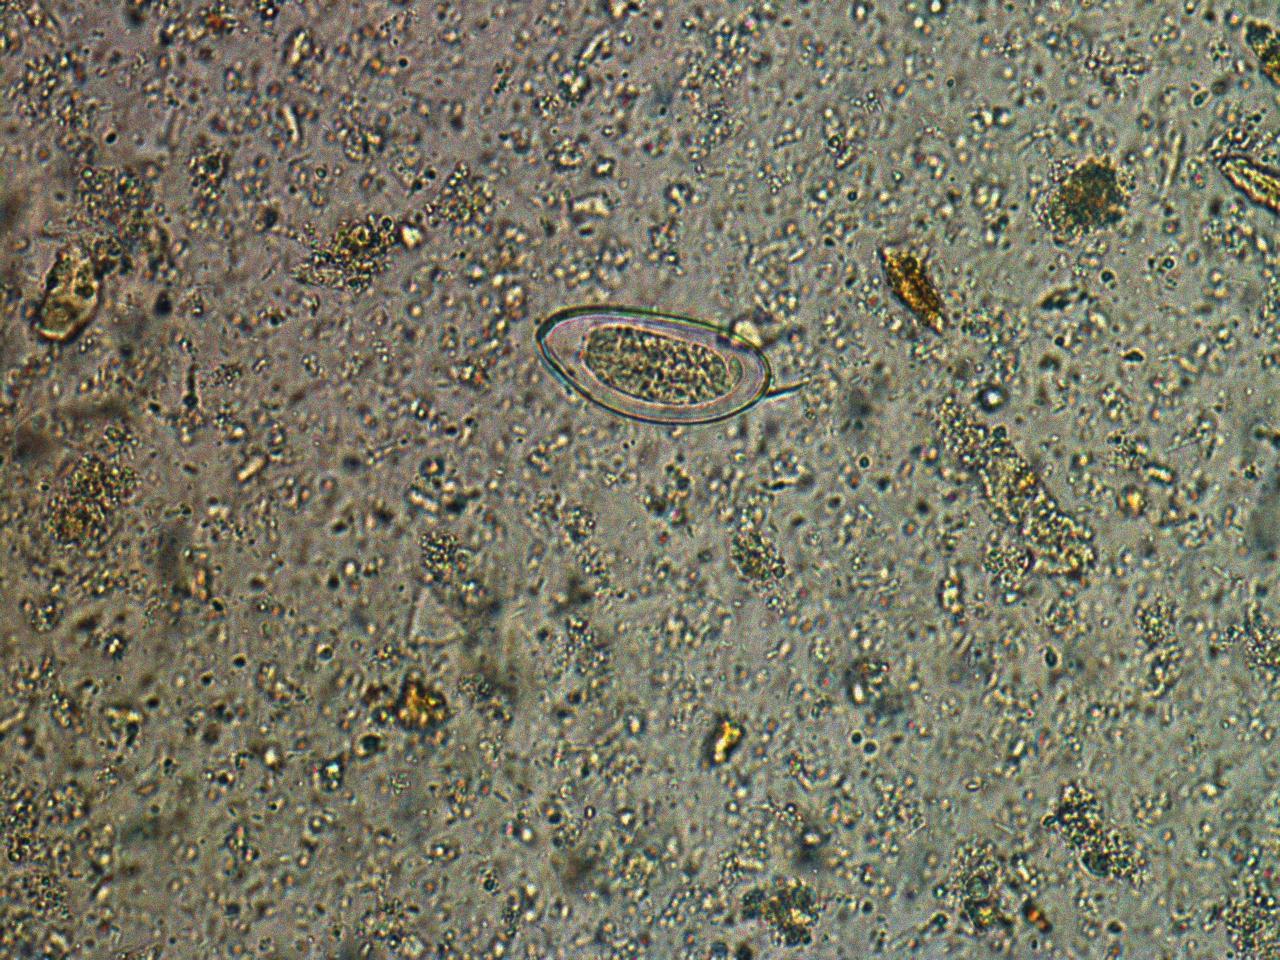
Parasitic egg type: Enterobius vermicularis